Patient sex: M
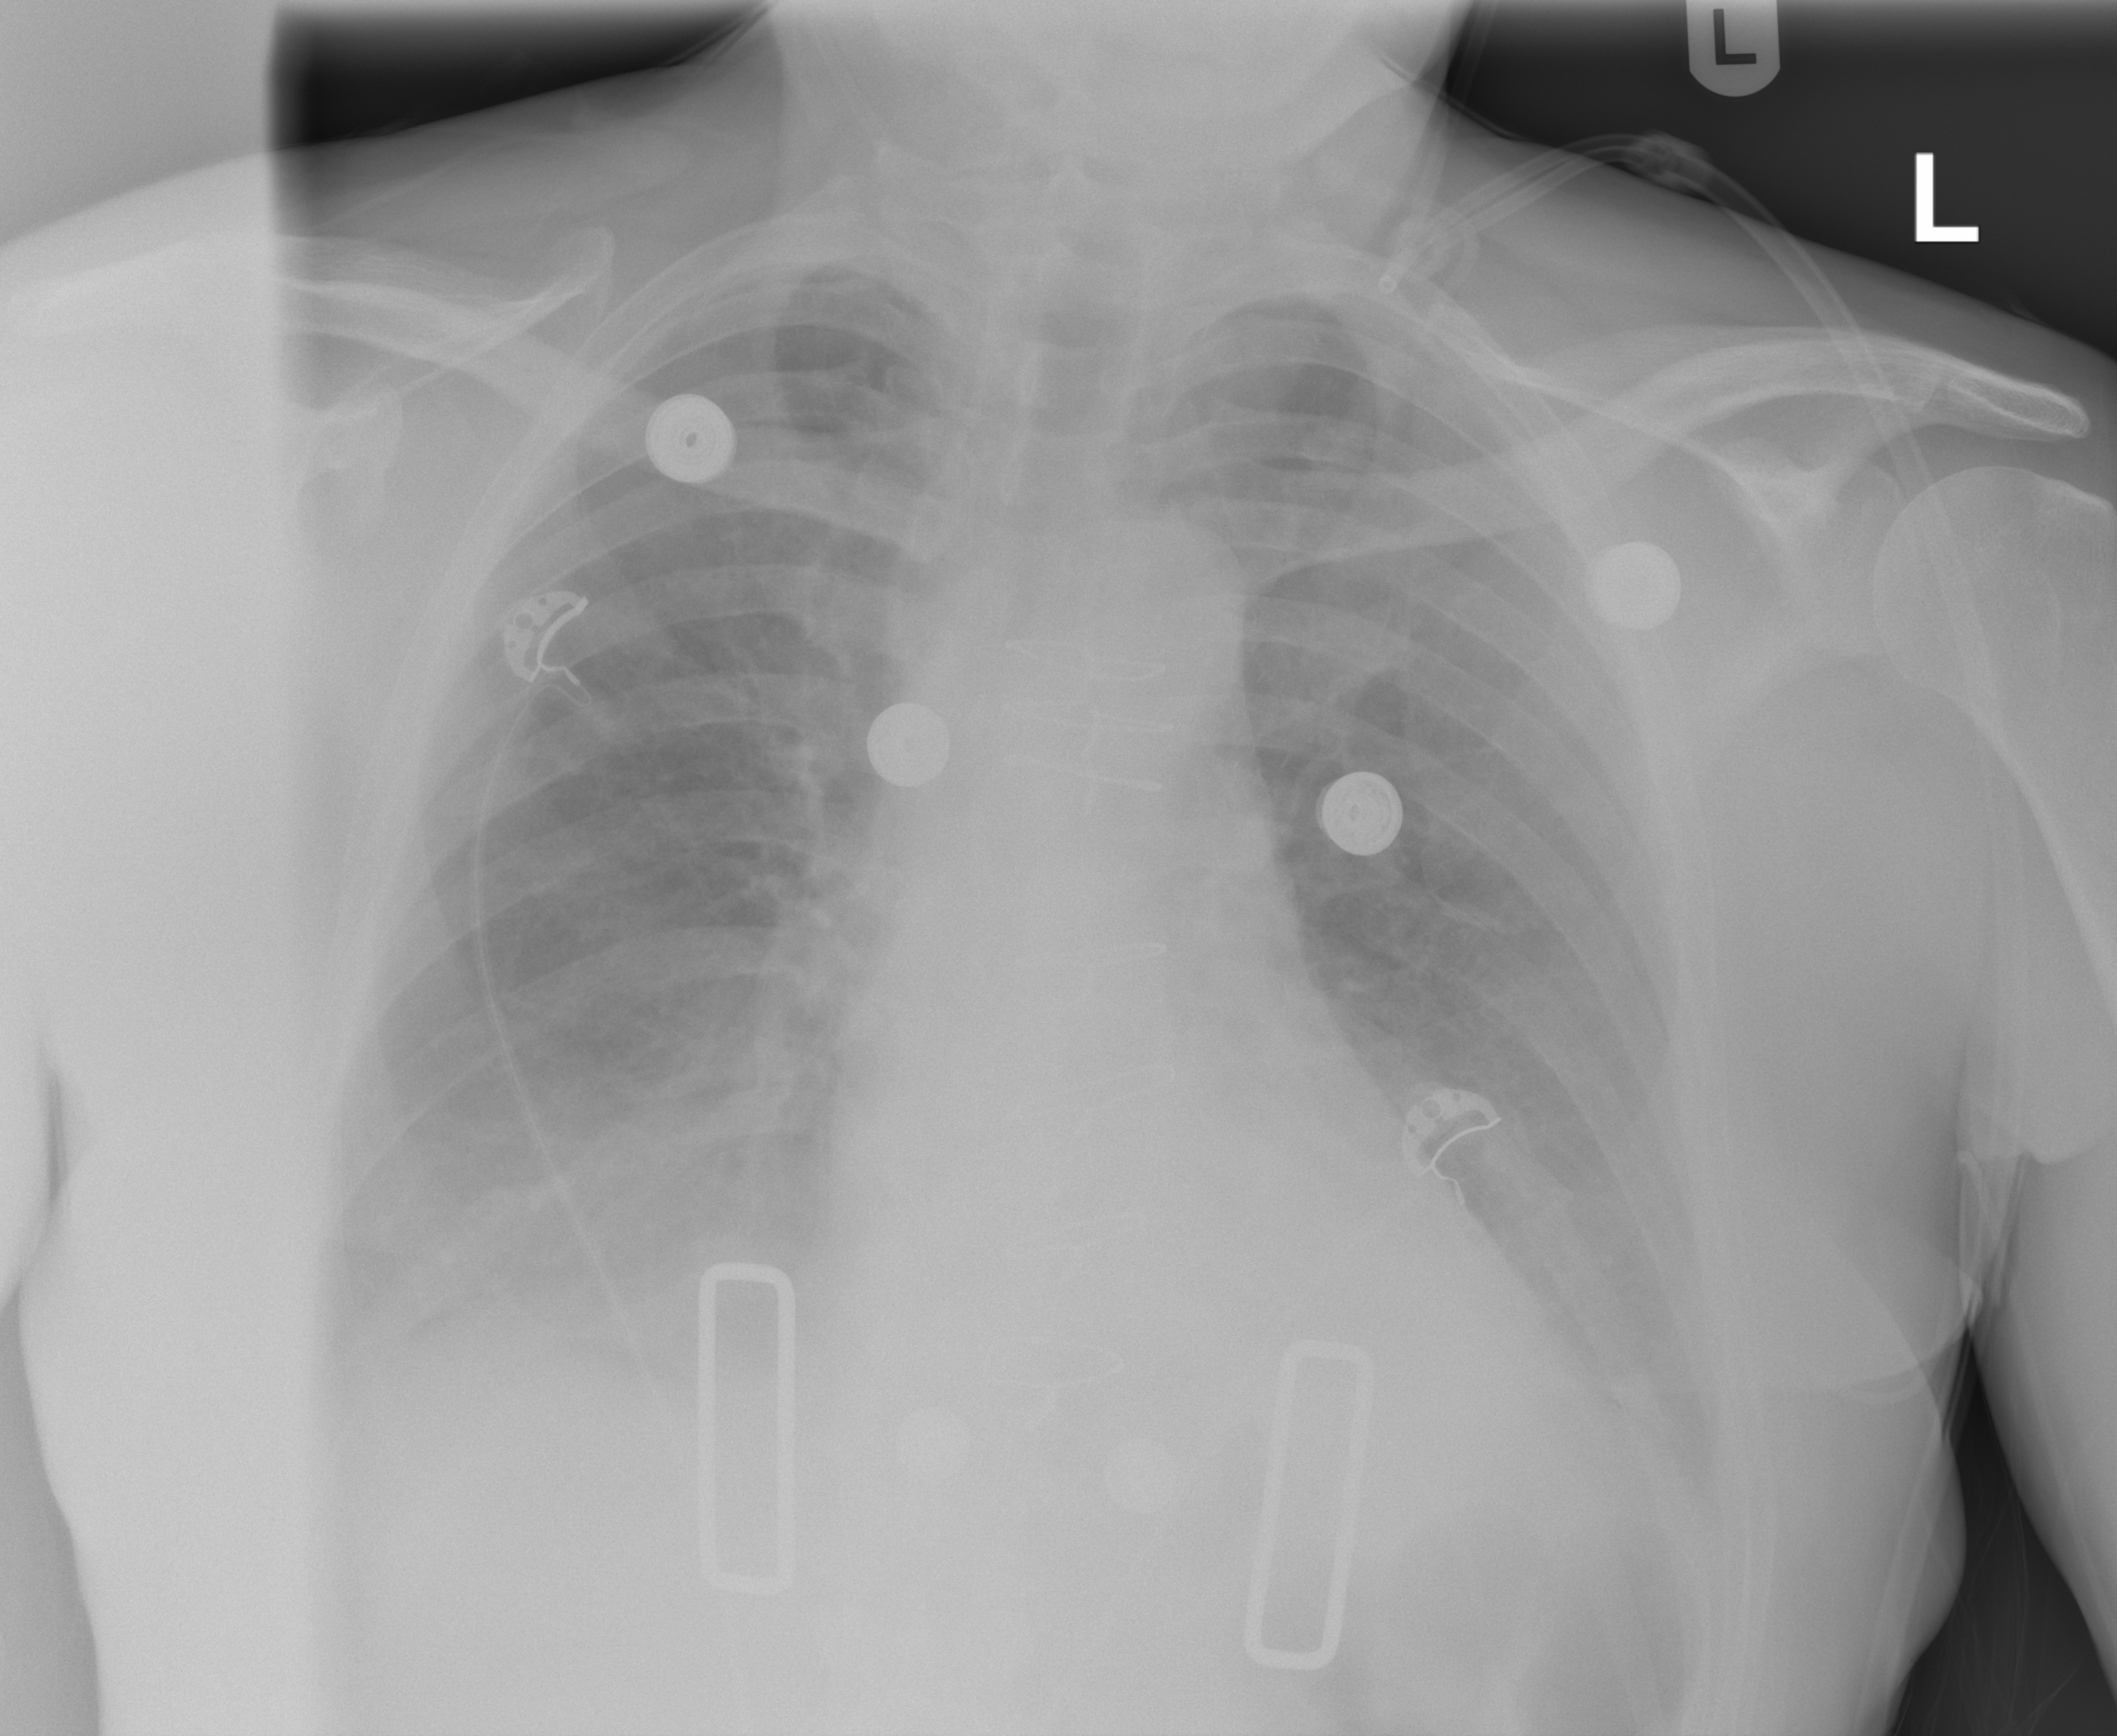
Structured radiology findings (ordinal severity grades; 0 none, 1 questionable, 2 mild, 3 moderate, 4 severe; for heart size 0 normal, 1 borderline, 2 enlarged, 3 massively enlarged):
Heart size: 0
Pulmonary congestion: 0
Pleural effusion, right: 2
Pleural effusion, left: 2
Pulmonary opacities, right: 2
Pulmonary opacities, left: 0
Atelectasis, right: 2
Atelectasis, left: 2